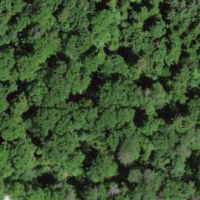
EUNIS habitat code: 41
Species observed at this site:
Fagus sylvatica
Fraxinus excelsior